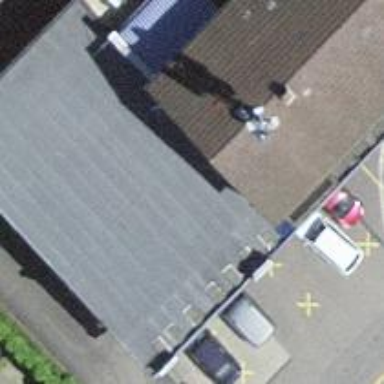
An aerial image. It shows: Car repair shop.